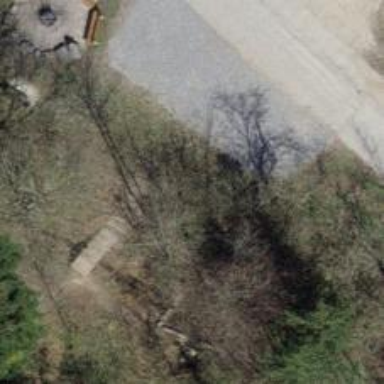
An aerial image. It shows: Unpaved steps.